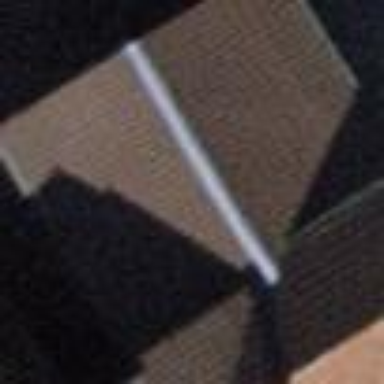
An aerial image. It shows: Building with gabled roof oriented along its length.